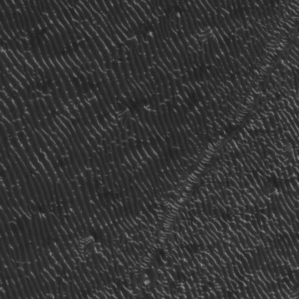
Label: frost